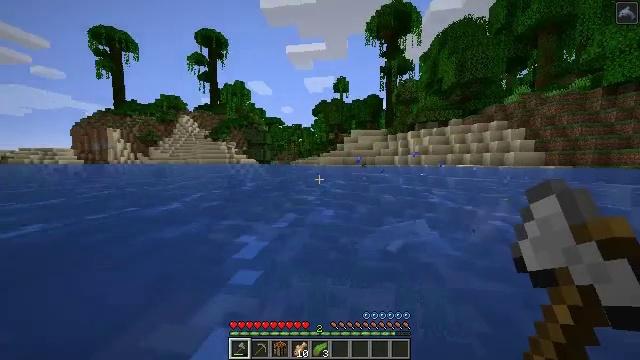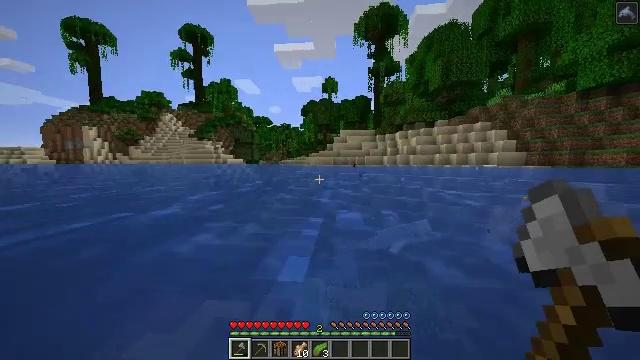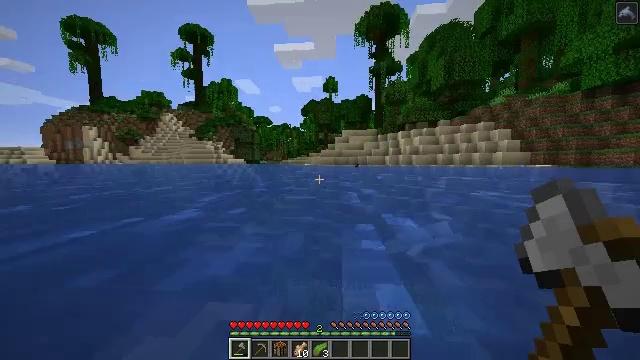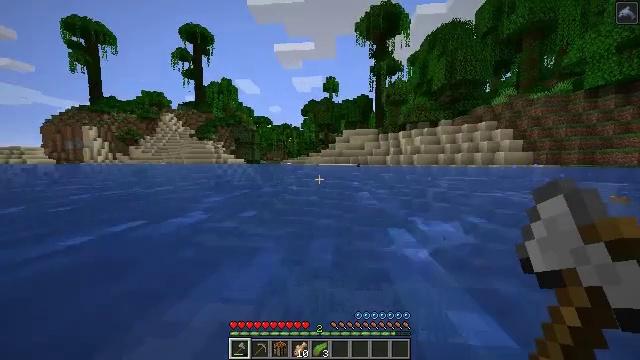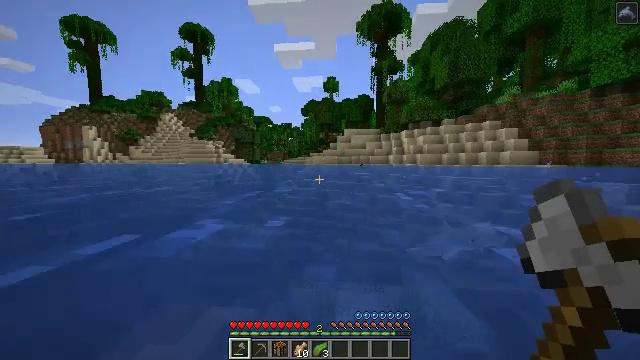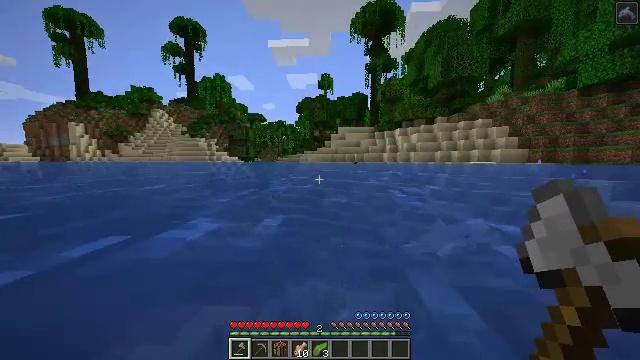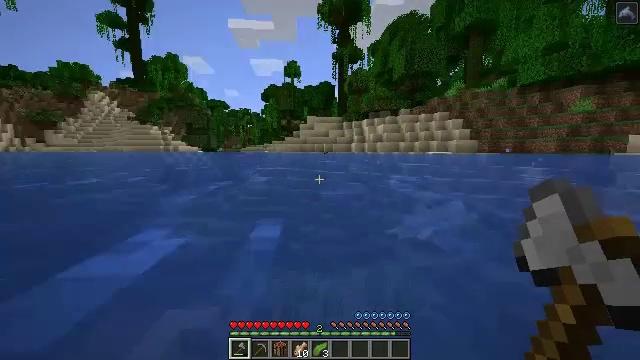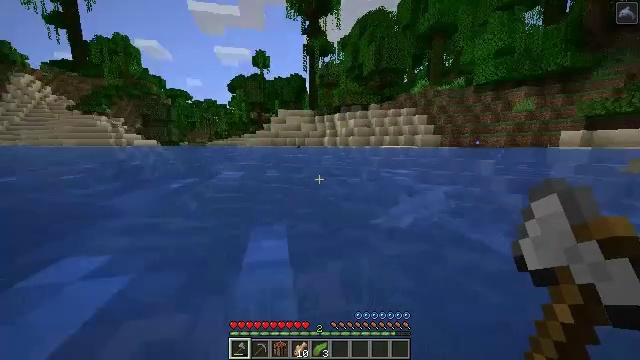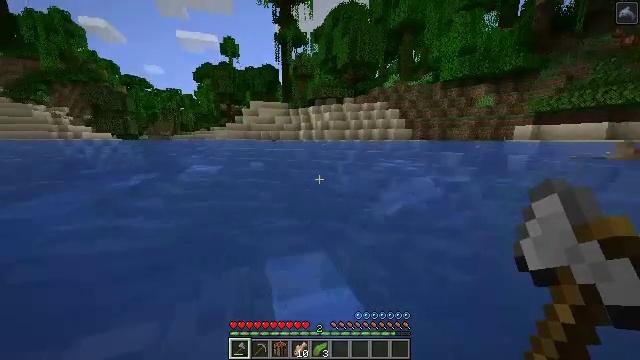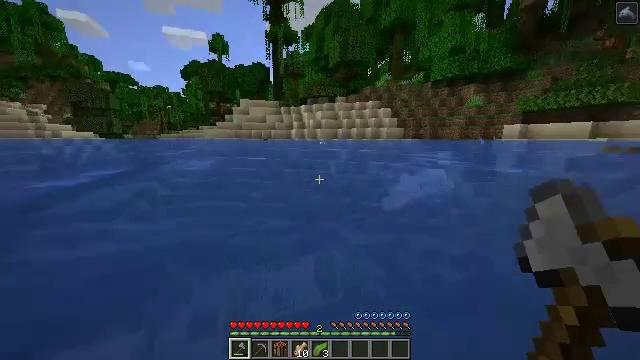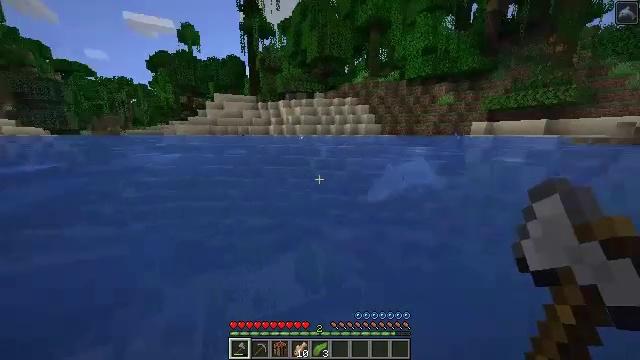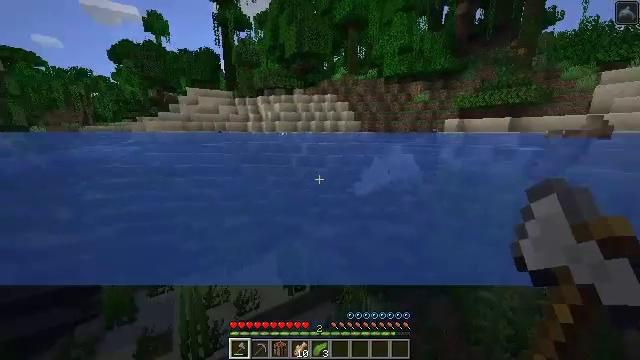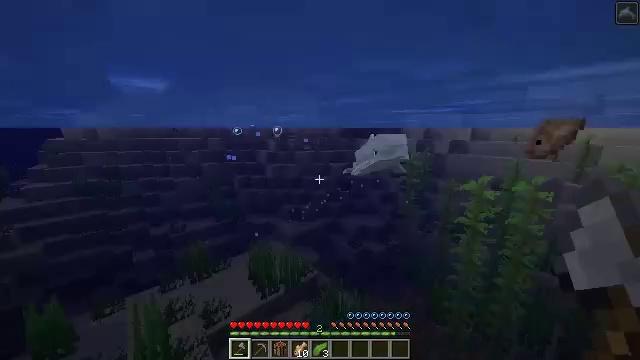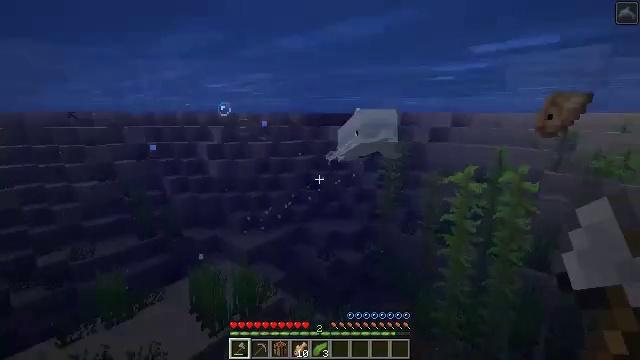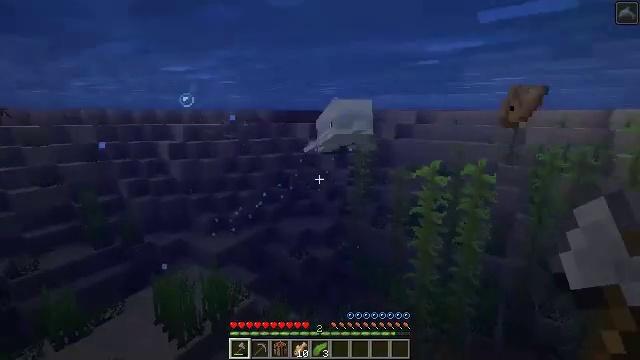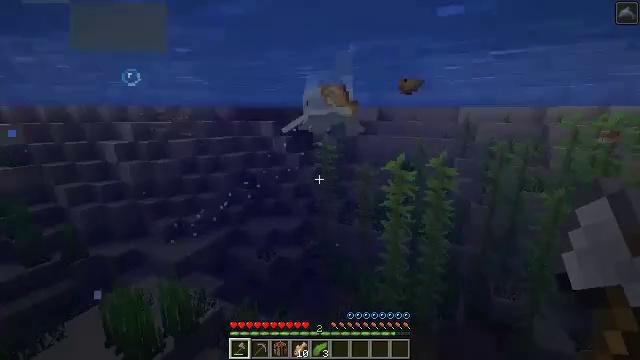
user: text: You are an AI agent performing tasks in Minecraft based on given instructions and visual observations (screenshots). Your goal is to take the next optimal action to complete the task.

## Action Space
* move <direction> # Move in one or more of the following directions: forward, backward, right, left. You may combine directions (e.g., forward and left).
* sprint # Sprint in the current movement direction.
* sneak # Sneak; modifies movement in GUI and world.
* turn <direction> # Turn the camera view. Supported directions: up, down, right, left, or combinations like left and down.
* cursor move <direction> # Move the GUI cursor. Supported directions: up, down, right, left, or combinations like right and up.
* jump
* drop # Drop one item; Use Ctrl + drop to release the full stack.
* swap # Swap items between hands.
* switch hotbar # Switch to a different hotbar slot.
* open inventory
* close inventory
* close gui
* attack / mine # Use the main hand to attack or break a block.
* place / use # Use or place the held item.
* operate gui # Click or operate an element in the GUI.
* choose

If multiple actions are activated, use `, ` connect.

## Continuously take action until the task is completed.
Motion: motion action
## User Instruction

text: Hunt sea creatures.
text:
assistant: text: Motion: move forward and move right, sprint, turn right
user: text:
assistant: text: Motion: move forward and move right, sprint
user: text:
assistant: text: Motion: move forward and move right, sprint
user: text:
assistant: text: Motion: move forward and move right, sprint
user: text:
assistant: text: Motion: move forward and move right, sprint, turn right
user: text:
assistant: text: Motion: move forward and move right, sprint, turn right and down
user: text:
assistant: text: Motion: move forward and move right, sprint, turn right and down
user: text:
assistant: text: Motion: move forward and move right, sprint, turn right and down
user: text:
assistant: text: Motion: move forward and move right, sprint, turn right
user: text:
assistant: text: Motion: move forward and move right, sprint, turn right
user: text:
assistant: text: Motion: move forward and move right, sprint, turn right
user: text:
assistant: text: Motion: move forward and move right, sprint, turn right
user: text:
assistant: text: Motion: move forward and move right, sprint, turn right
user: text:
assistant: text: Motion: move forward and move right, turn right
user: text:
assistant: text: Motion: move forward and move right, turn right
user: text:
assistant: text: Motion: move forward and move right, turn right
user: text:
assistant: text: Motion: move forward and move right
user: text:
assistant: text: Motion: move forward
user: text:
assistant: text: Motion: move forward
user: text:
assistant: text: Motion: move forward
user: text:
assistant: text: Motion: move forward, turn right and up
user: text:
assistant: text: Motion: move forward, turn right and up
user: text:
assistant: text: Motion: move forward, turn right and up
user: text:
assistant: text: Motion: move forward, turn up
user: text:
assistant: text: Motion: move forward, sprint, turn right and up
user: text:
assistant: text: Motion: move forward, sprint, turn right and up, jump
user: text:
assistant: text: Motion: move forward, sprint, turn right, jump
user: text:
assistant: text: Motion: move forward, sprint, jump
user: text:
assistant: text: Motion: move forward, sprint, turn down, jump
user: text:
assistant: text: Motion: move forward, sprint, turn right and down, jump